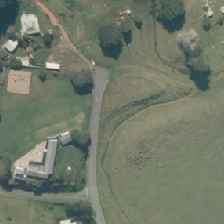
Land cover: urban_build_up